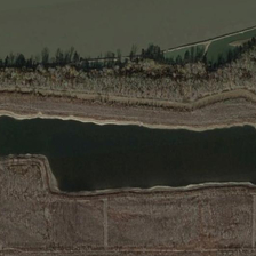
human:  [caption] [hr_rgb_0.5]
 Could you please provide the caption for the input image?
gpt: A pond surrounded by bright green trees.

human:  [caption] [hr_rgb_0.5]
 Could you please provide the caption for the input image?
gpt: The flow of many fish into the pond.

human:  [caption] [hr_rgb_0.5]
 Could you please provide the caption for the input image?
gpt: Many fish flow into the pond.

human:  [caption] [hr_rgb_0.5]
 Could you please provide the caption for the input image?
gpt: The pond is surrounded by light green trees.

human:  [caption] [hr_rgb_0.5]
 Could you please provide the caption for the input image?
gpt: Many fish flow in this pond.